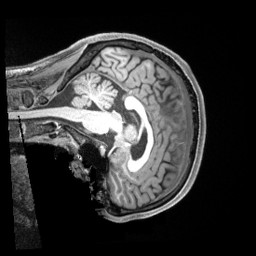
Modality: T1w
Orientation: sagittal
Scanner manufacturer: siemens
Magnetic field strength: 3 T
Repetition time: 2.5 s
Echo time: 0.00218 s